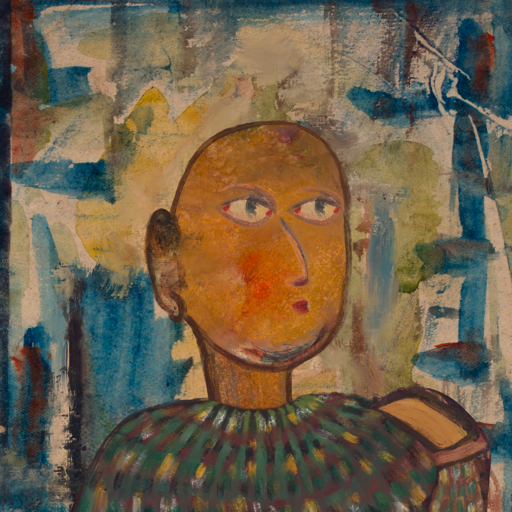
Background: Orphan, Head And Neck Side: Pipe, Face Side: GypsyMother, Bust: After_Raid, Hair Side: Blank, Head Accessory: Blank, Second Necklace: Blank, Necklace: Blank, Baby: Blank